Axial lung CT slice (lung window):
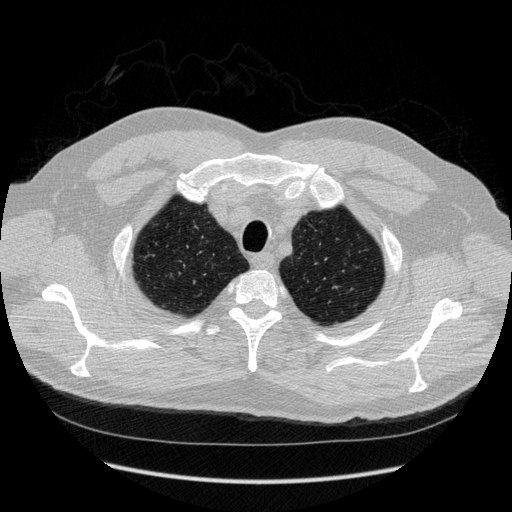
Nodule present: no